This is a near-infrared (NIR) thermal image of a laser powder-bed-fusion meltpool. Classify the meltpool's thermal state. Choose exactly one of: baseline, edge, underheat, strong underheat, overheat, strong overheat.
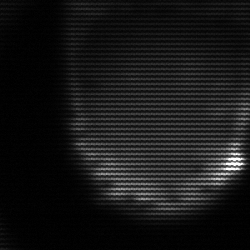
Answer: edge